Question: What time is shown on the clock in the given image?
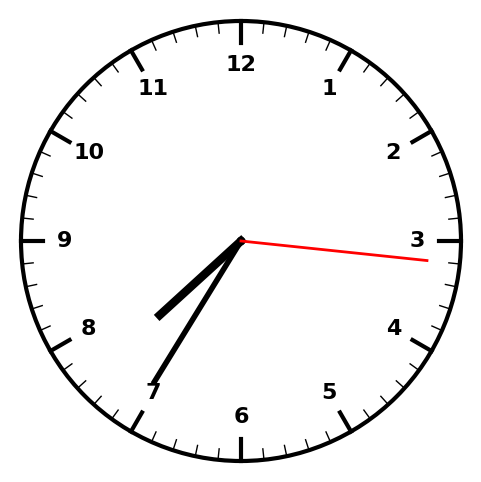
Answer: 07:35:16